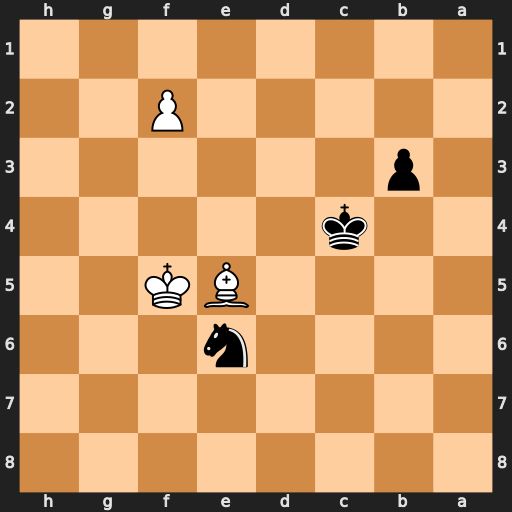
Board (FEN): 8/8/4n3/4BK2/2k5/1p6/5P2/8
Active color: b
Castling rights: -
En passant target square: -
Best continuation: Nd4+ Ke4 b2 Bxd4 b1=Q+